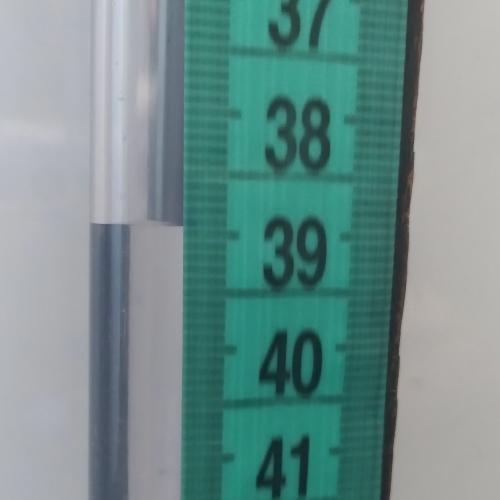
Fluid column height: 39.0 cm